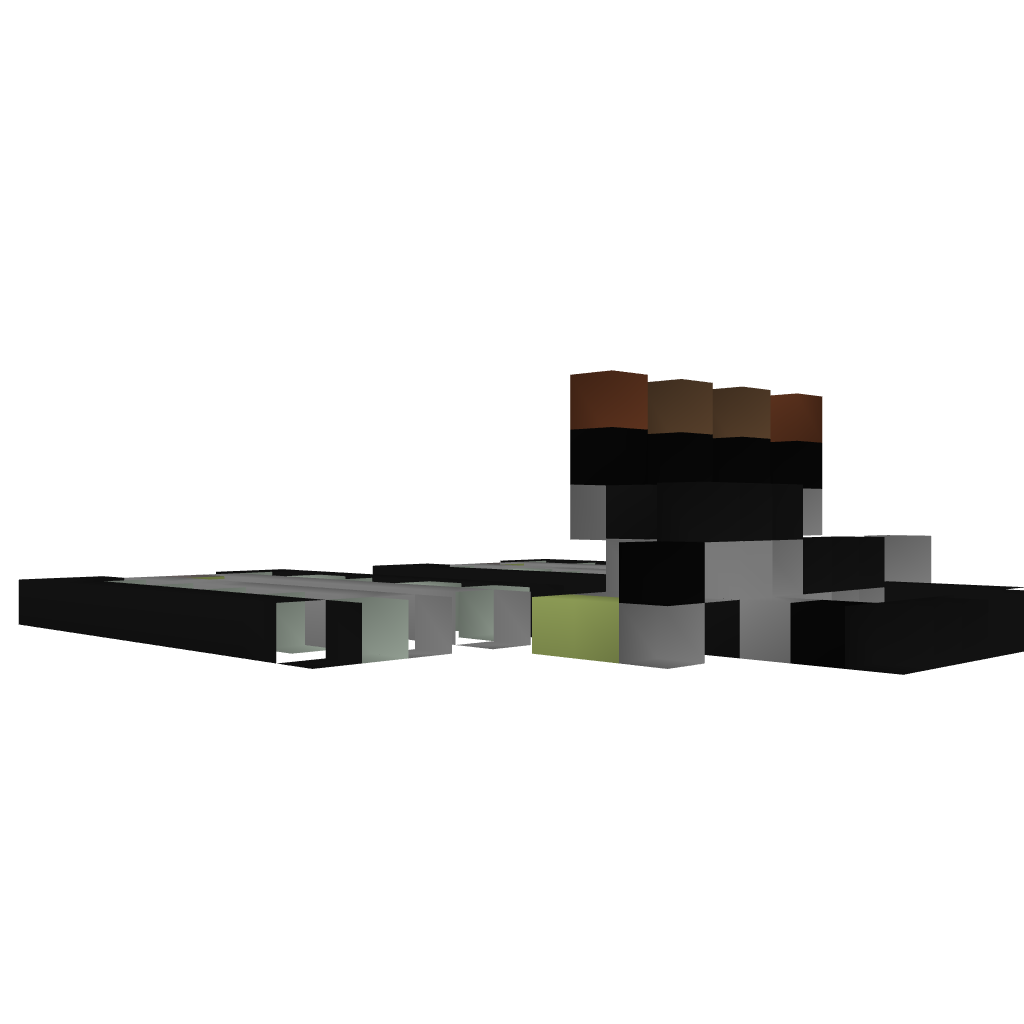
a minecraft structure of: Piston run